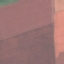
Land use / land cover: AnnualCrop